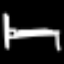
Label: bed